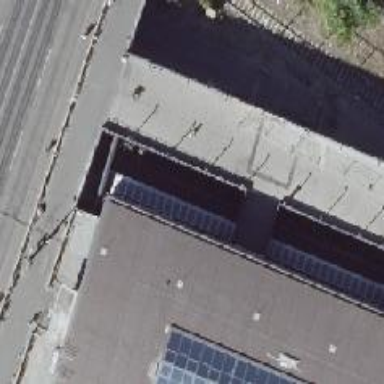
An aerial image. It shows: Close-up of railway platform edge.